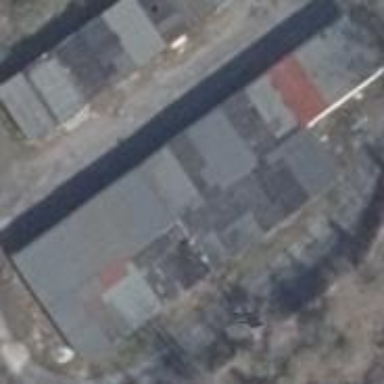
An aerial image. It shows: Row of garages with flat grey roofs.